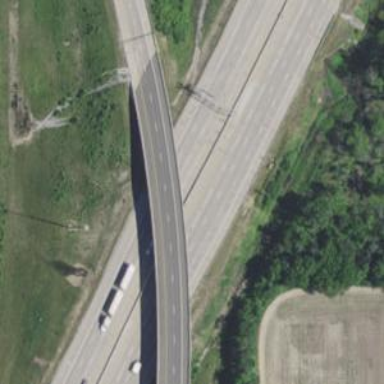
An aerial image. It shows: Bent on bridge.